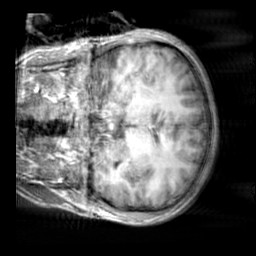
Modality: T1w
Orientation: coronal
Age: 20
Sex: male
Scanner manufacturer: siemens
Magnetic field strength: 3 T
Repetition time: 2.3 s
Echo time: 0.00303 s